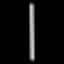
Label: line